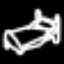
Label: bed